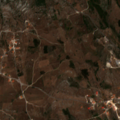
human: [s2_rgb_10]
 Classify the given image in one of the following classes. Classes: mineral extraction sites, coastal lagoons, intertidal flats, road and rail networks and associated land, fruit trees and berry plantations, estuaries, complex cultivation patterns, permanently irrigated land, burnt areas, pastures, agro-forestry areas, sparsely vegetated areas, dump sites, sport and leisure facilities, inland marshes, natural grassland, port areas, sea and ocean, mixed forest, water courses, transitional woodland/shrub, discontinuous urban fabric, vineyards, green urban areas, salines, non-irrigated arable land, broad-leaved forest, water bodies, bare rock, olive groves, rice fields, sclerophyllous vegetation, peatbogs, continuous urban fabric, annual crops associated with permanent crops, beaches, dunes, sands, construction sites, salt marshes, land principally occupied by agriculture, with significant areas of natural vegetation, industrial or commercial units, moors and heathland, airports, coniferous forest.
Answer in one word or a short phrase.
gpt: discontinuous urban fabric, olive groves, annual crops associated with permanent crops, complex cultivation patterns, land principally occupied by agriculture, with significant areas of natural vegetation